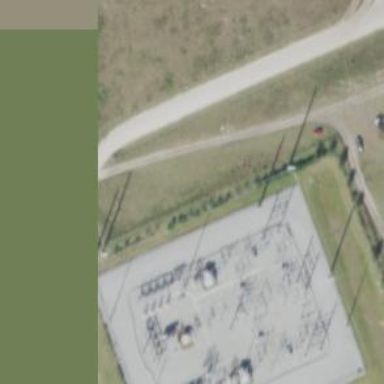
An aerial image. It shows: Switch for power supply.